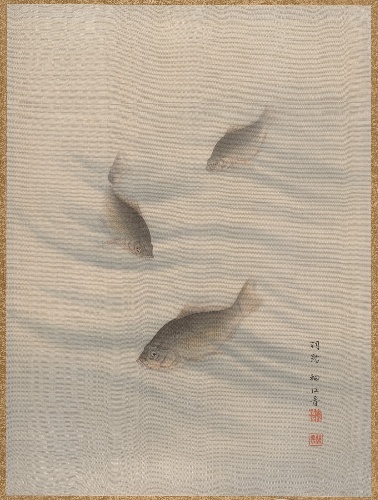
Artist: Seki Shūkō
Artist bio: Japanese, 1858–1915
Date: ca. 1890–92
Object type: Album leaf
Classification: Paintings
Medium: Album leaf; ink and color silk
Culture: Japan
Period: Meiji period (1868–1912)
Dimensions: 14 1/4 x 10 1/2 in. (36.2 x 26.7 cm)
Department: Asian Art
Credit line: Charles Stewart Smith Collection, Gift of Mrs. Charles Stewart Smith, Charles Stewart Smith Jr., and Howard Caswell Smith, in memory of Charles Stewart Smith, 1914
Accession year: 1914
Repository: Metropolitan Museum of Art, New York, NY
Tags: Fish